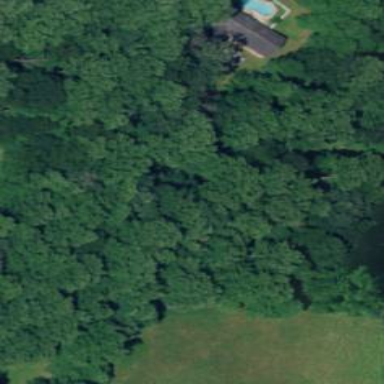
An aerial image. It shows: Driveway.